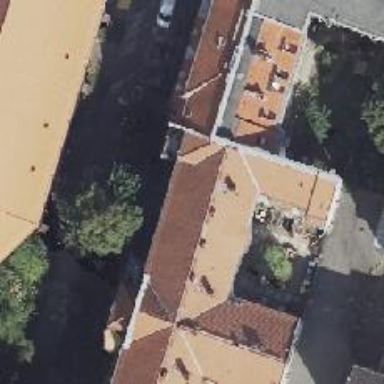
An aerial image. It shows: Kindergarten.